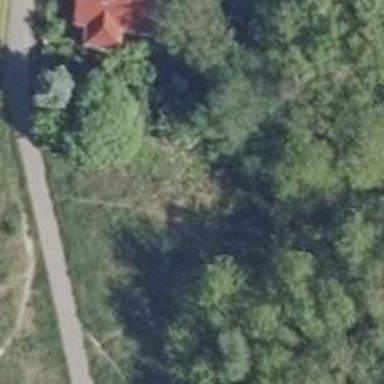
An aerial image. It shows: Ground path.